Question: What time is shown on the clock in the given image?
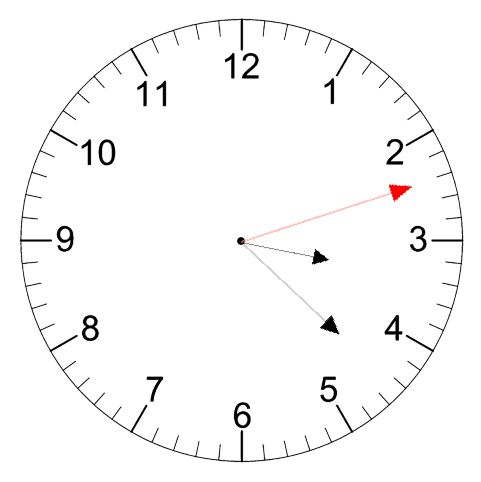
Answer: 03:22:12